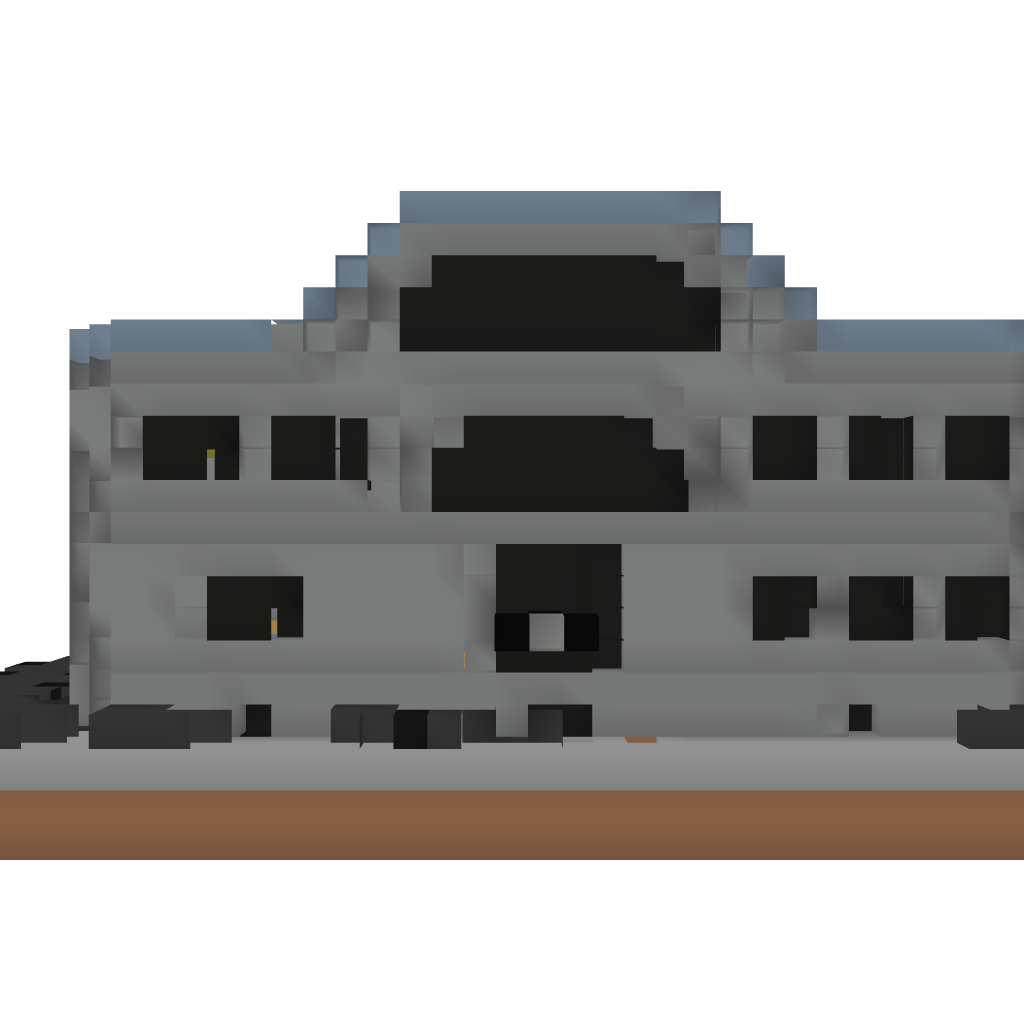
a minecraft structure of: Classic Villa